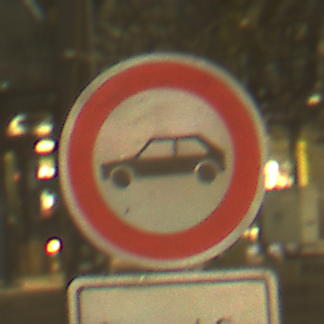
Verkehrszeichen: VerbotPersonenkraftwagen
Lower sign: ZeitangabenMitBeschraenkungAufWochentage8
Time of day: Night
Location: Outdoor (Urban)
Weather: Overcast
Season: NotSpecified
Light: Artificial